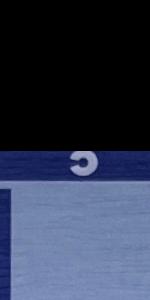
Label: Empty